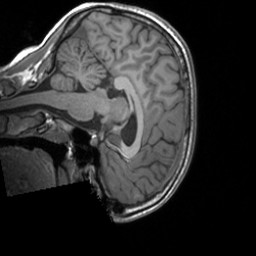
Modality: T1w
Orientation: sagittal
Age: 25
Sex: female
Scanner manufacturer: siemens
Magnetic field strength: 3 T
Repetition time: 1.9 s
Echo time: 0.00226 s